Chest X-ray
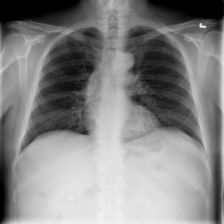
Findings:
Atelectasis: negative
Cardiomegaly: negative
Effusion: negative
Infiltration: positive
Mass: negative
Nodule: negative
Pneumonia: negative
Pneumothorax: negative
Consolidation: negative
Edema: negative
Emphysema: negative
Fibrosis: negative
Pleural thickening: negative
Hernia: negative